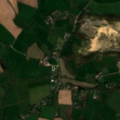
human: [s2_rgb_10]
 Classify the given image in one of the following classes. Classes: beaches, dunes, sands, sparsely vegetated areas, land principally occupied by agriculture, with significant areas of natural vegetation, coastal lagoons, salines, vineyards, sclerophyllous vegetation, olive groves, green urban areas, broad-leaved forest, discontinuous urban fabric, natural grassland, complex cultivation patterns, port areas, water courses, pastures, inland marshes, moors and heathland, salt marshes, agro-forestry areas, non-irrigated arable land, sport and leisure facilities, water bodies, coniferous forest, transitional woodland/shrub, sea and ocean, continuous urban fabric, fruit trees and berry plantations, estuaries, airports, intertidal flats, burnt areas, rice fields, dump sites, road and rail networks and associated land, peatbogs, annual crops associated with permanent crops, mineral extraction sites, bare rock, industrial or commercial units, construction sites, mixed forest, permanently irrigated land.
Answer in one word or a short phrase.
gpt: mineral extraction sites, non-irrigated arable land, pastures, complex cultivation patterns